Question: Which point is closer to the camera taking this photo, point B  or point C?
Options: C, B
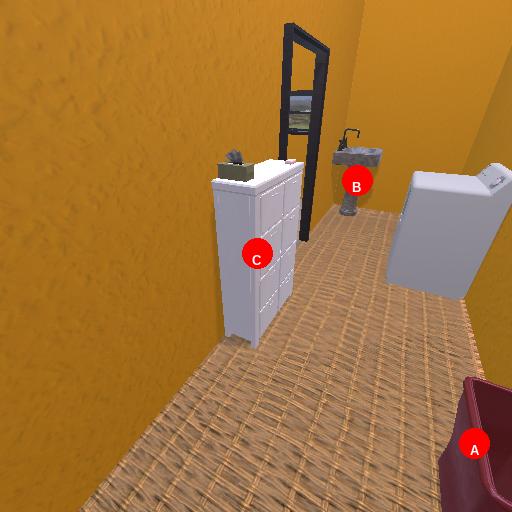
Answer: C